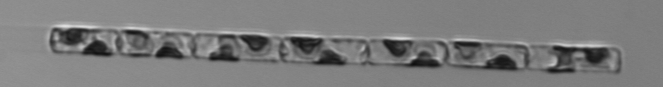
Label: Guinardia_delicatula